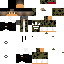
A male human skin with medium skin, wearing brown long hair dressed in a blue hoodie and black pants, featuring a closed mouth.